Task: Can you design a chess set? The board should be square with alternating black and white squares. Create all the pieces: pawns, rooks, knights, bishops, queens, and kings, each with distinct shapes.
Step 414:
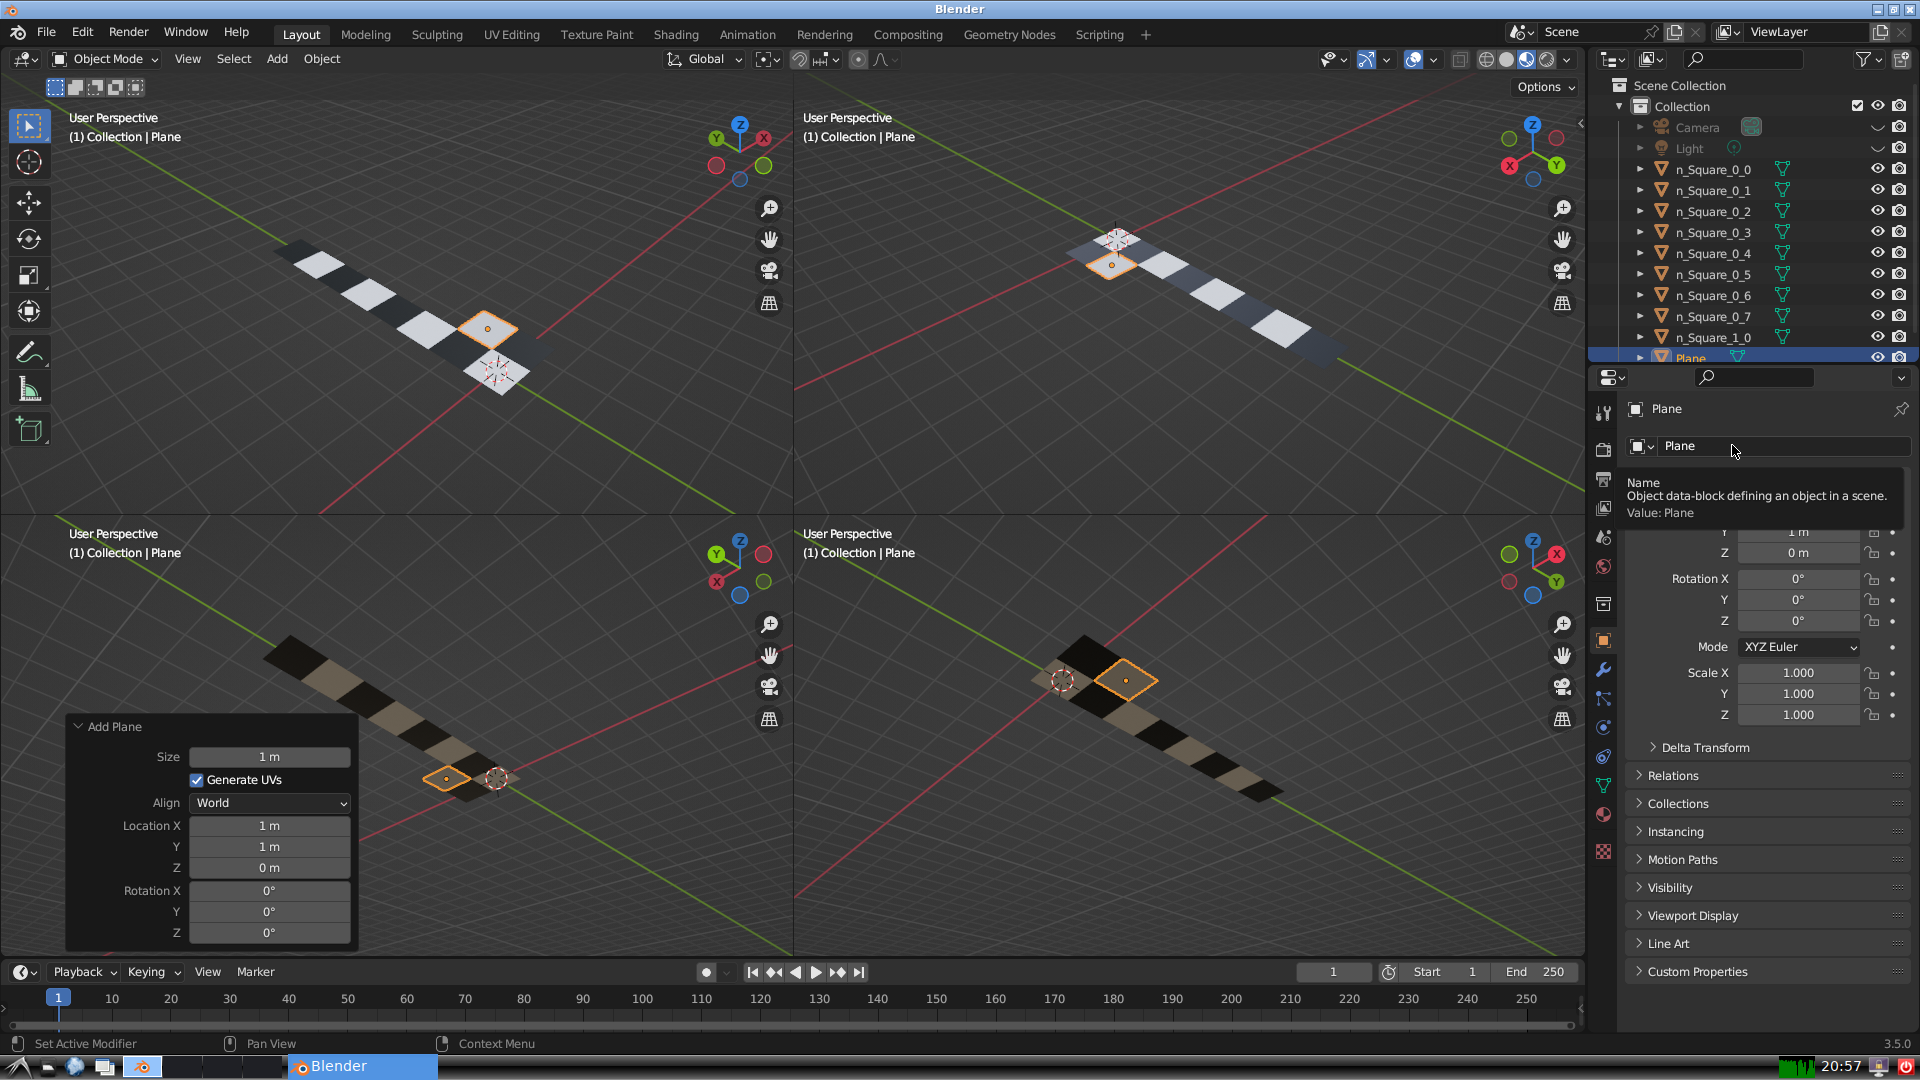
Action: click: no